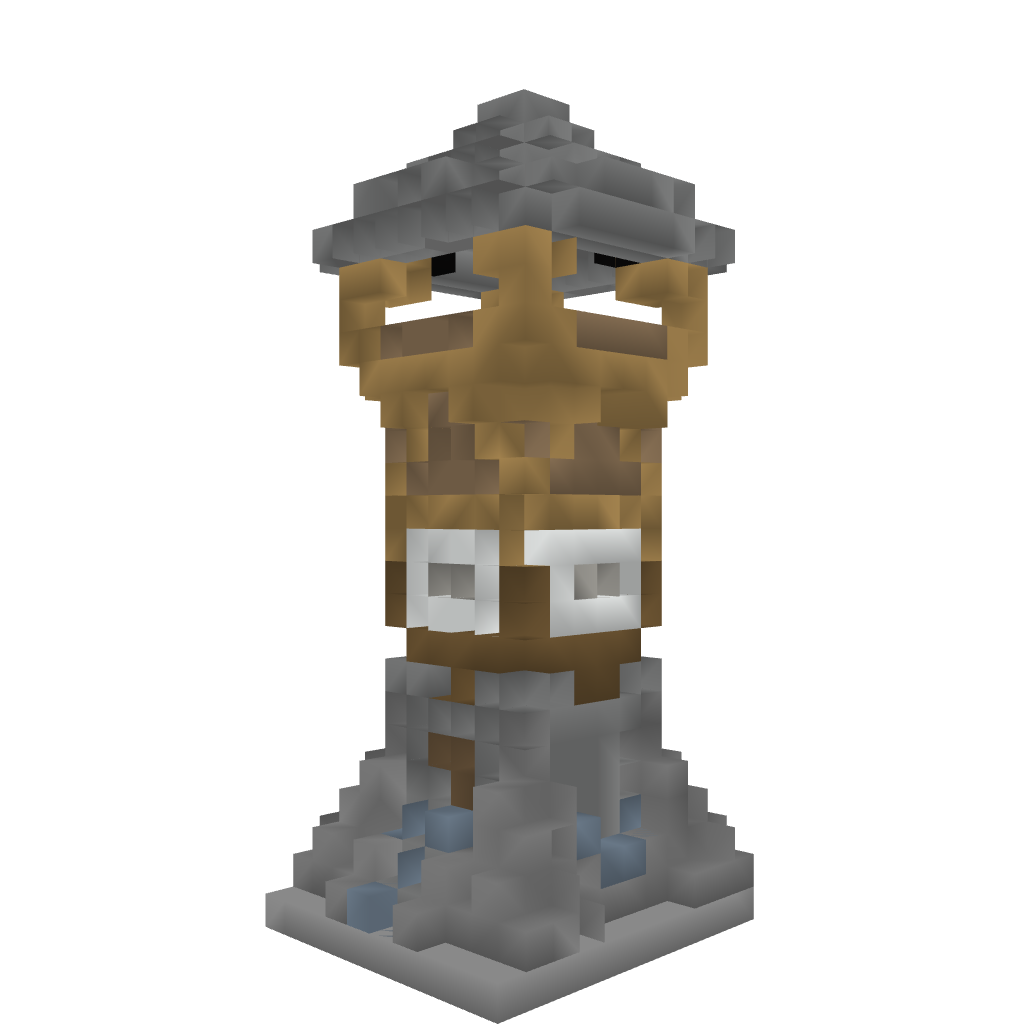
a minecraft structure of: Watch Tower